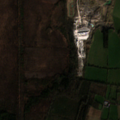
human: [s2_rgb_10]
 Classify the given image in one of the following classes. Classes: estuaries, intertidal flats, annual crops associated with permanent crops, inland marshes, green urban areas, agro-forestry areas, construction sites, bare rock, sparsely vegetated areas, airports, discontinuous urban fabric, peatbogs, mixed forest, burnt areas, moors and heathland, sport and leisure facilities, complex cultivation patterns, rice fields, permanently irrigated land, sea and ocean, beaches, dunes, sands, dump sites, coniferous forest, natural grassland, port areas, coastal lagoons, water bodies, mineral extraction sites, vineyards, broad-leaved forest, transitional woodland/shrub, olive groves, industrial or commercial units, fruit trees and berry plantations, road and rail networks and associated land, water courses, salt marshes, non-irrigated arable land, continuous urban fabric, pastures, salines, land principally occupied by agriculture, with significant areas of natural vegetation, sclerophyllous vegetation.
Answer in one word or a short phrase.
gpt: mineral extraction sites, pastures, mixed forest, peatbogs